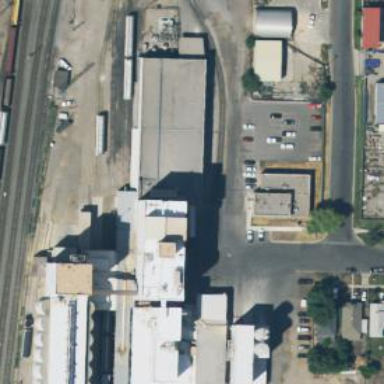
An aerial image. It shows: Rail spur service.